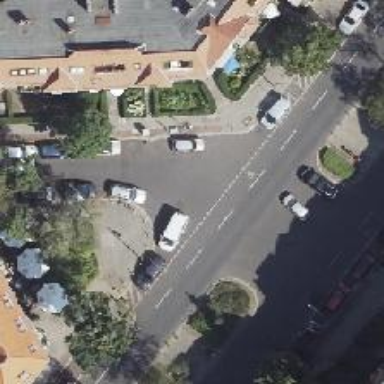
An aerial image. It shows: Unmarked road crossing.